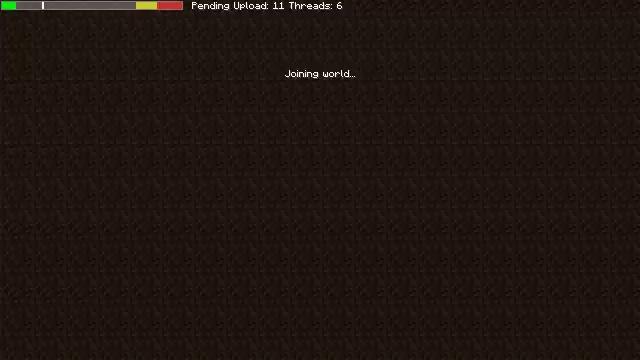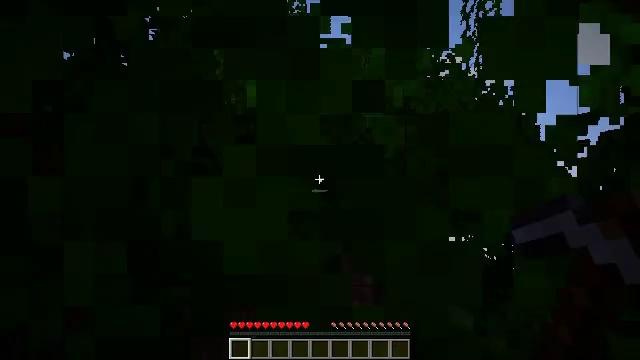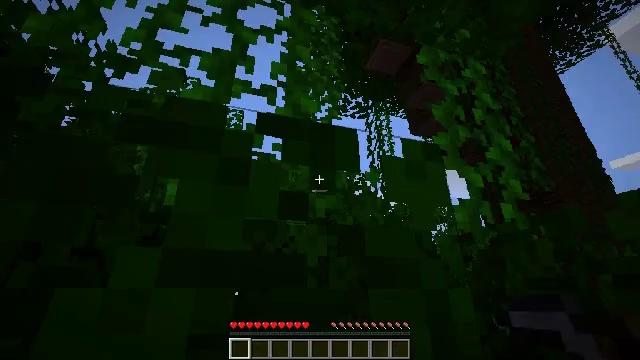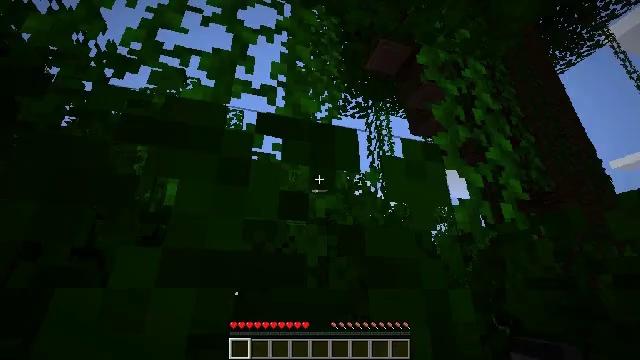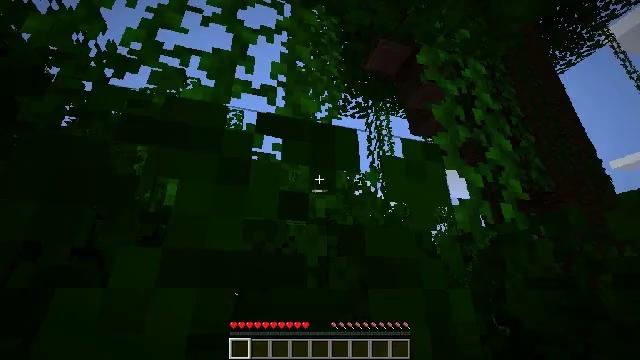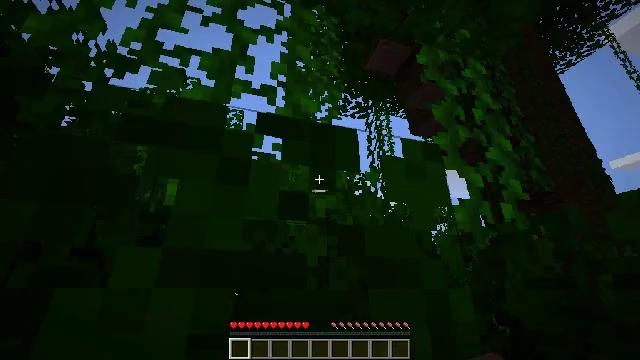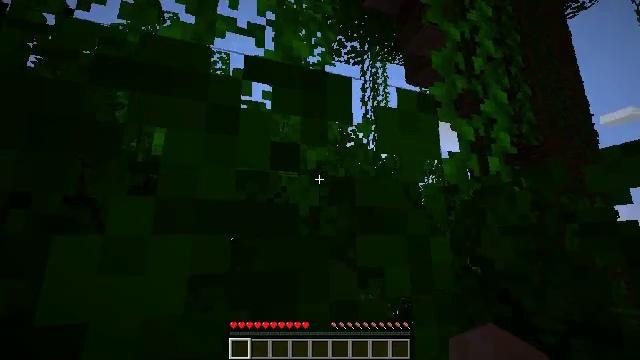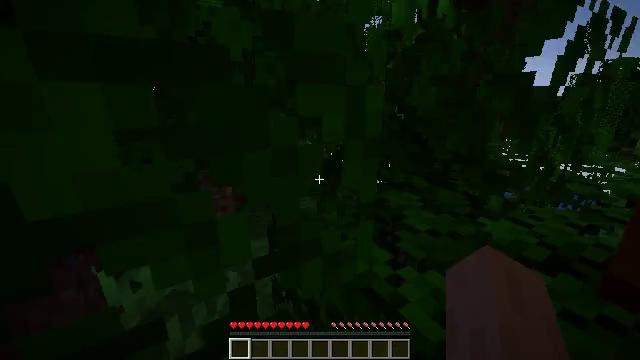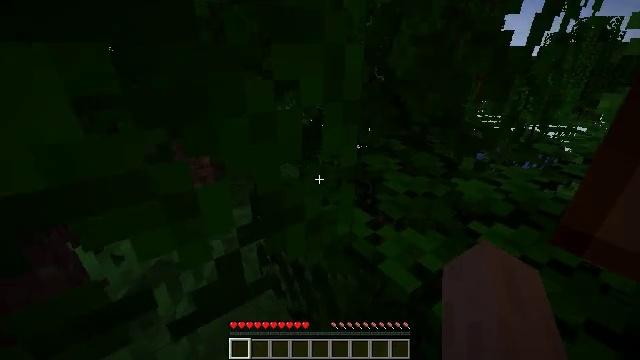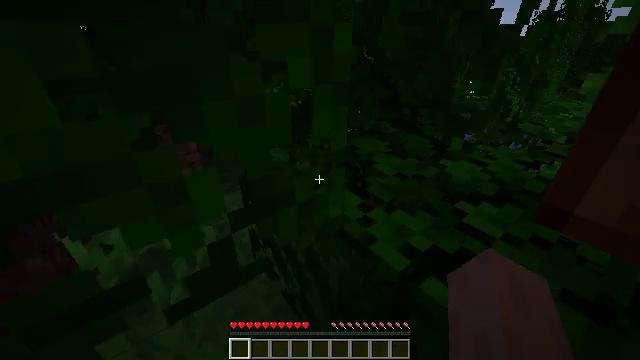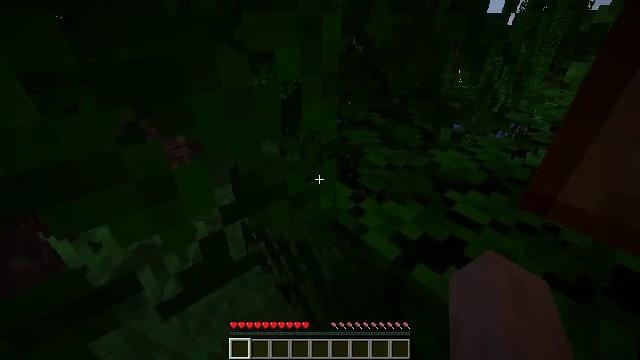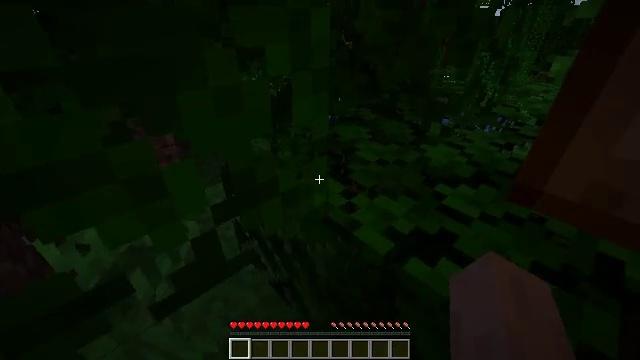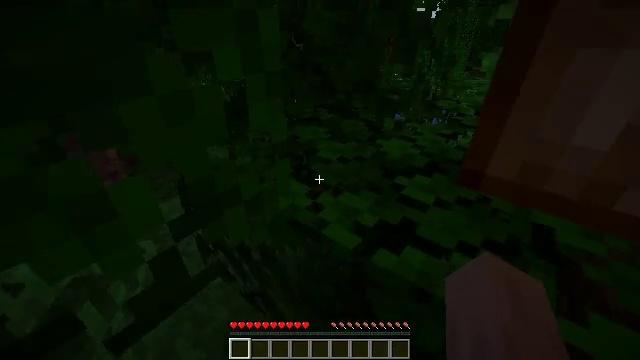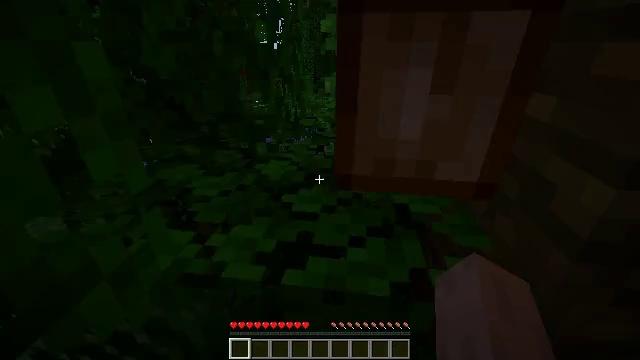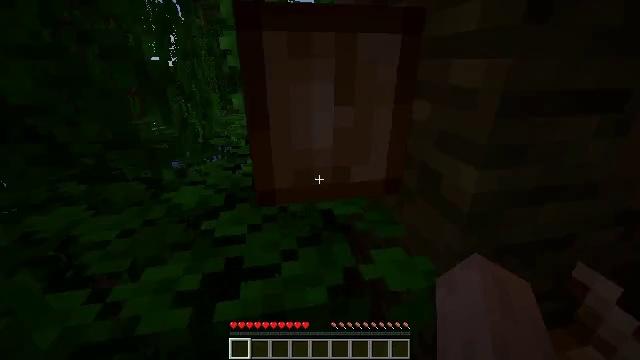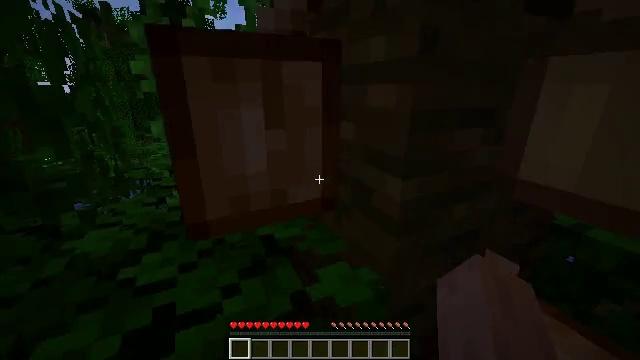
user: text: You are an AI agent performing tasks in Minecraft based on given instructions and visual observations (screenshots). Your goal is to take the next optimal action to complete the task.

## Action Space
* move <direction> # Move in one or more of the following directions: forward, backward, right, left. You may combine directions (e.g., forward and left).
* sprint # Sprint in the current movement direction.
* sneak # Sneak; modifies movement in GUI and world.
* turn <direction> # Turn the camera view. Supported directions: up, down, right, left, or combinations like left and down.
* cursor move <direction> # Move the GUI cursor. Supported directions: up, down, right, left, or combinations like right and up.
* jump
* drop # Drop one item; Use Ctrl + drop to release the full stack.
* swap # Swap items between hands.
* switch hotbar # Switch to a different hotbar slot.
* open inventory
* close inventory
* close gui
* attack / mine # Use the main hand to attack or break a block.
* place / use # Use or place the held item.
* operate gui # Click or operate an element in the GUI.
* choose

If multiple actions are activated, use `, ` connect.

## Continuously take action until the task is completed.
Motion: motion action
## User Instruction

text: Harvest vines off the surface.
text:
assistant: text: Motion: attack / mine
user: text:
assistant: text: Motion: turn right and up, attack / mine
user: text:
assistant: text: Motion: attack / mine
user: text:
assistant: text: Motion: attack / mine
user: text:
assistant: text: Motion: attack / mine
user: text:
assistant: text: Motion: turn right and down, attack / mine
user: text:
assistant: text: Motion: turn right and down, attack / mine
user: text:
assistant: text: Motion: turn right and down, attack / mine
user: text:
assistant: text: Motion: turn right and down, attack / mine
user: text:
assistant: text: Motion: turn right and down, attack / mine
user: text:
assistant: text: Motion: turn right, attack / mine
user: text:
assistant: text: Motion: turn right, attack / mine
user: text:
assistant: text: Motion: turn right and up, attack / mine
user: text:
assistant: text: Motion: turn right and up, attack / mine
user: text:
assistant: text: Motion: turn right and up, attack / mine
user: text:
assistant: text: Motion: turn right and up, attack / mine
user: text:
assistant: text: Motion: turn right and up, attack / mine
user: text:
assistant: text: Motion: turn right and up, attack / mine
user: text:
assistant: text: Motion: turn right and up, attack / mine
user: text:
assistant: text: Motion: turn right, attack / mine
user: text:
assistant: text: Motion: turn right and down, attack / mine
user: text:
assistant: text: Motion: turn right and down, attack / mine
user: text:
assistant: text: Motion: turn right and down, attack / mine
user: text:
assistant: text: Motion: turn right and down, attack / mine
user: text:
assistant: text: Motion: turn right, attack / mine
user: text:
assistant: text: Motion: attack / mine
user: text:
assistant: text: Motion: attack / mine
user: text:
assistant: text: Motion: attack / mine
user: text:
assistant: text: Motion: attack / mine
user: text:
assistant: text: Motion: turn right, attack / mine